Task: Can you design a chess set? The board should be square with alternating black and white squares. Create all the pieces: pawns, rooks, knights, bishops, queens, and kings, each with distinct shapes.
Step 2565:
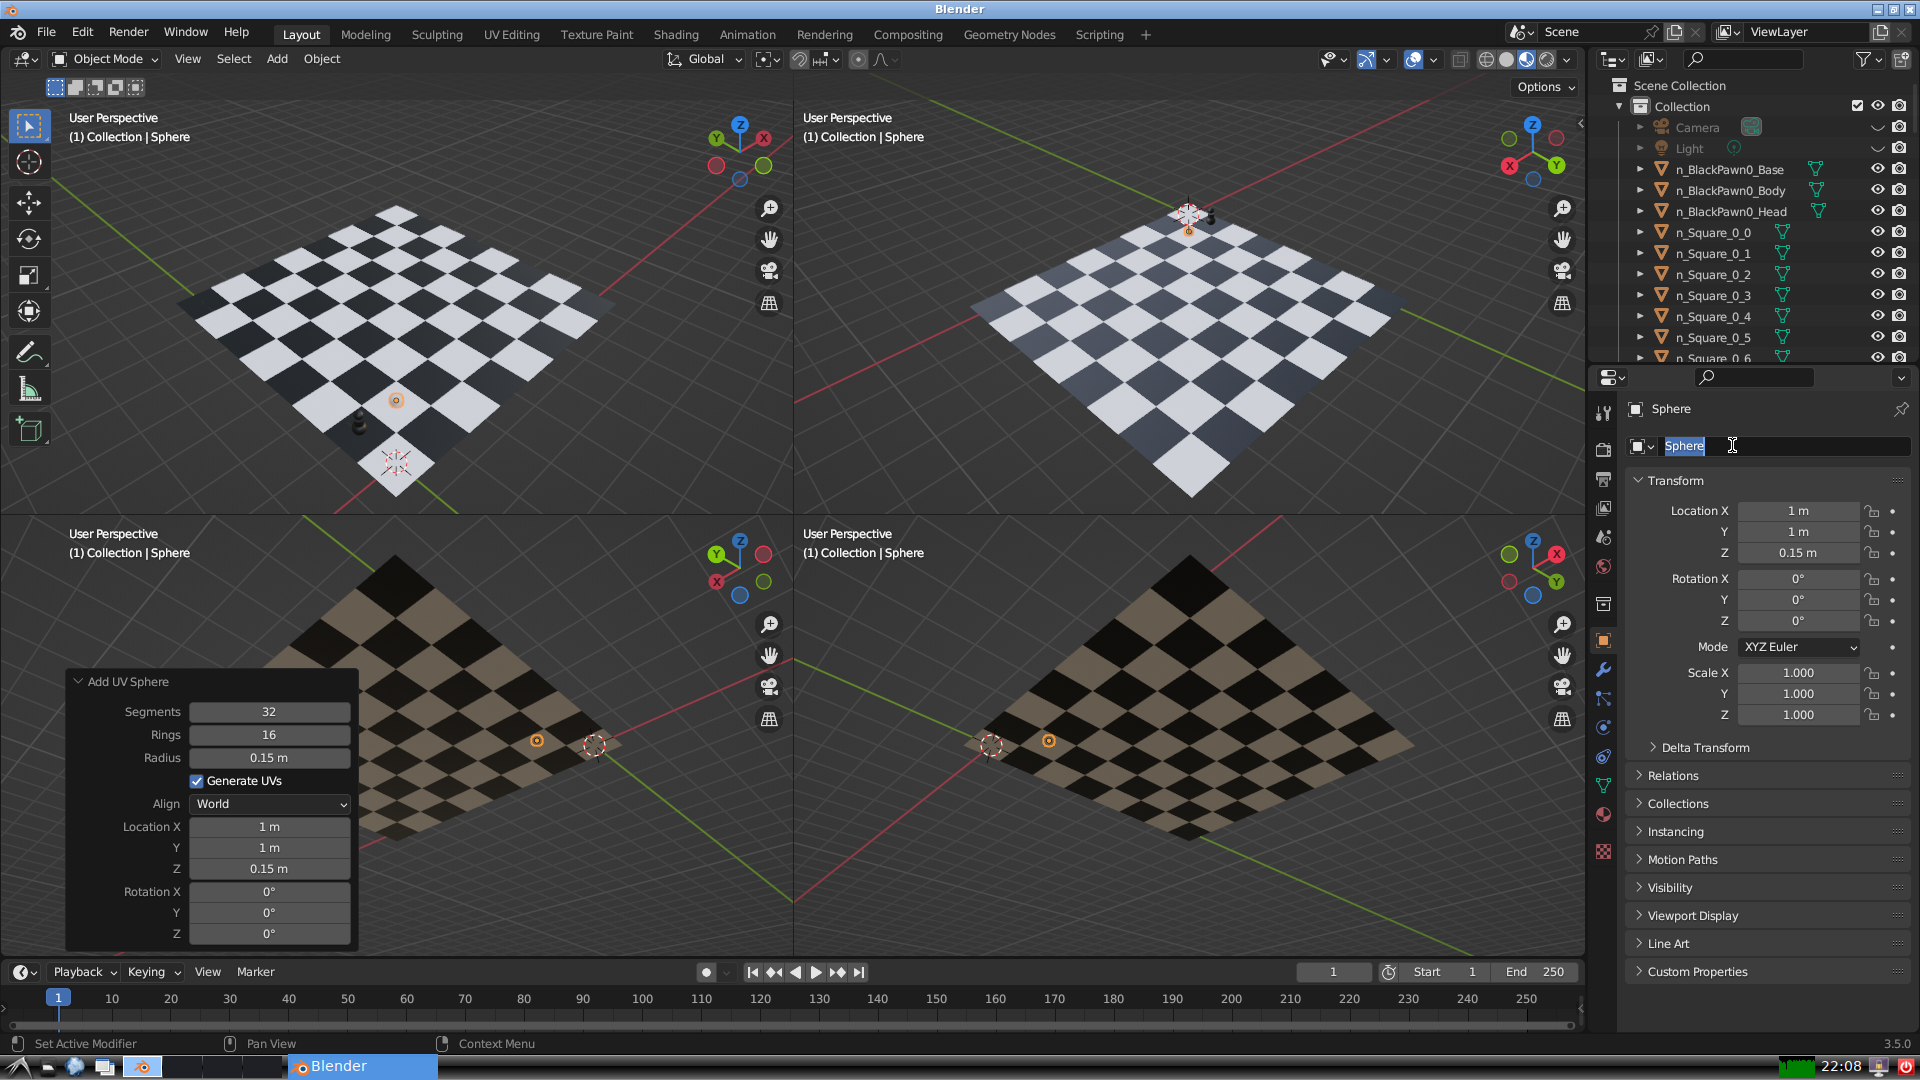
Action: input_text: n_BlackPawn1_Base